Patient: sex F, age 56
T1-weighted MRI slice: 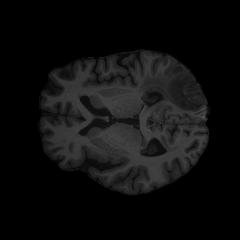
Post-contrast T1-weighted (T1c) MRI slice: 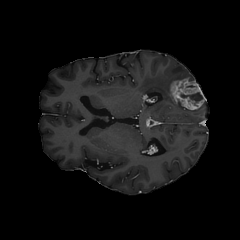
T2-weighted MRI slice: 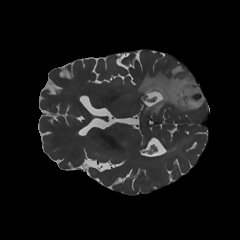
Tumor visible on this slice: yes
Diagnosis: Glioblastoma, IDH-wildtype
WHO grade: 4